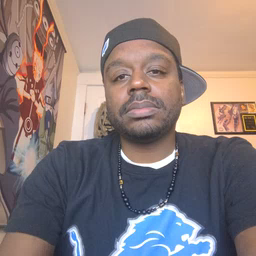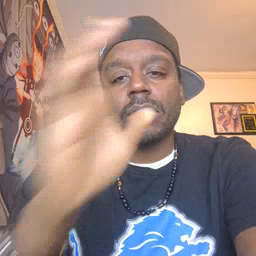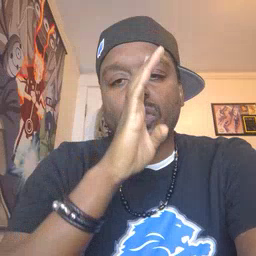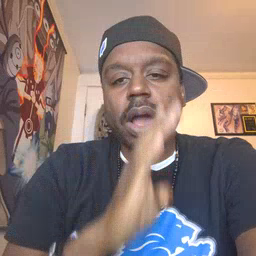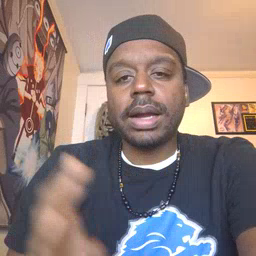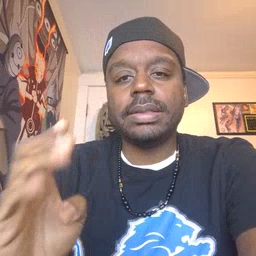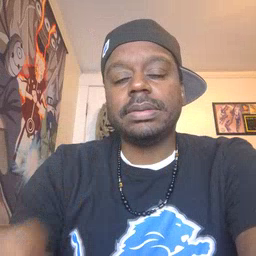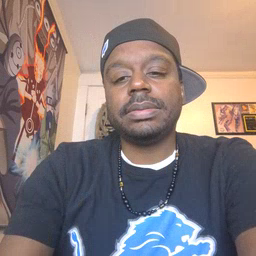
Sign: quiet